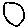
Label: circle